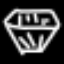
Label: diamond